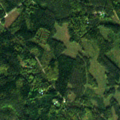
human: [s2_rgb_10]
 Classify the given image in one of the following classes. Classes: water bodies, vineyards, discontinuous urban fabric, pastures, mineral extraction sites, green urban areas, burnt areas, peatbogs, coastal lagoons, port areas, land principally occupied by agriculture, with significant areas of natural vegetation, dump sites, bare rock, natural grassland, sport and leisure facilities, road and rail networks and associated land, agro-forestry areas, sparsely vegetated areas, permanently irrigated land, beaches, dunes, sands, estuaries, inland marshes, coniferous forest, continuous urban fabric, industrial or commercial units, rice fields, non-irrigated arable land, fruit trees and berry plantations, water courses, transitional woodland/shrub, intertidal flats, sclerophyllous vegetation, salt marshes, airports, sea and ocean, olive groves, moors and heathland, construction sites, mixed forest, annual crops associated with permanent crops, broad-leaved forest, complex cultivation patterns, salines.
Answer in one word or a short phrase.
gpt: coniferous forest, mixed forest, transitional woodland/shrub